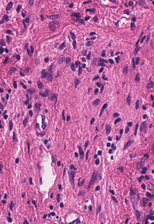
Tumor epithelial tissue: no
Tumor-associated stroma tissue: yes
Normal tissue: no